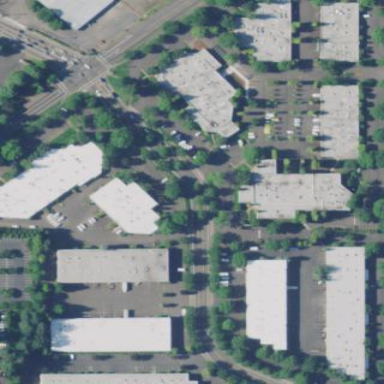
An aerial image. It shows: Commercial area.